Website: lowes
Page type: cart
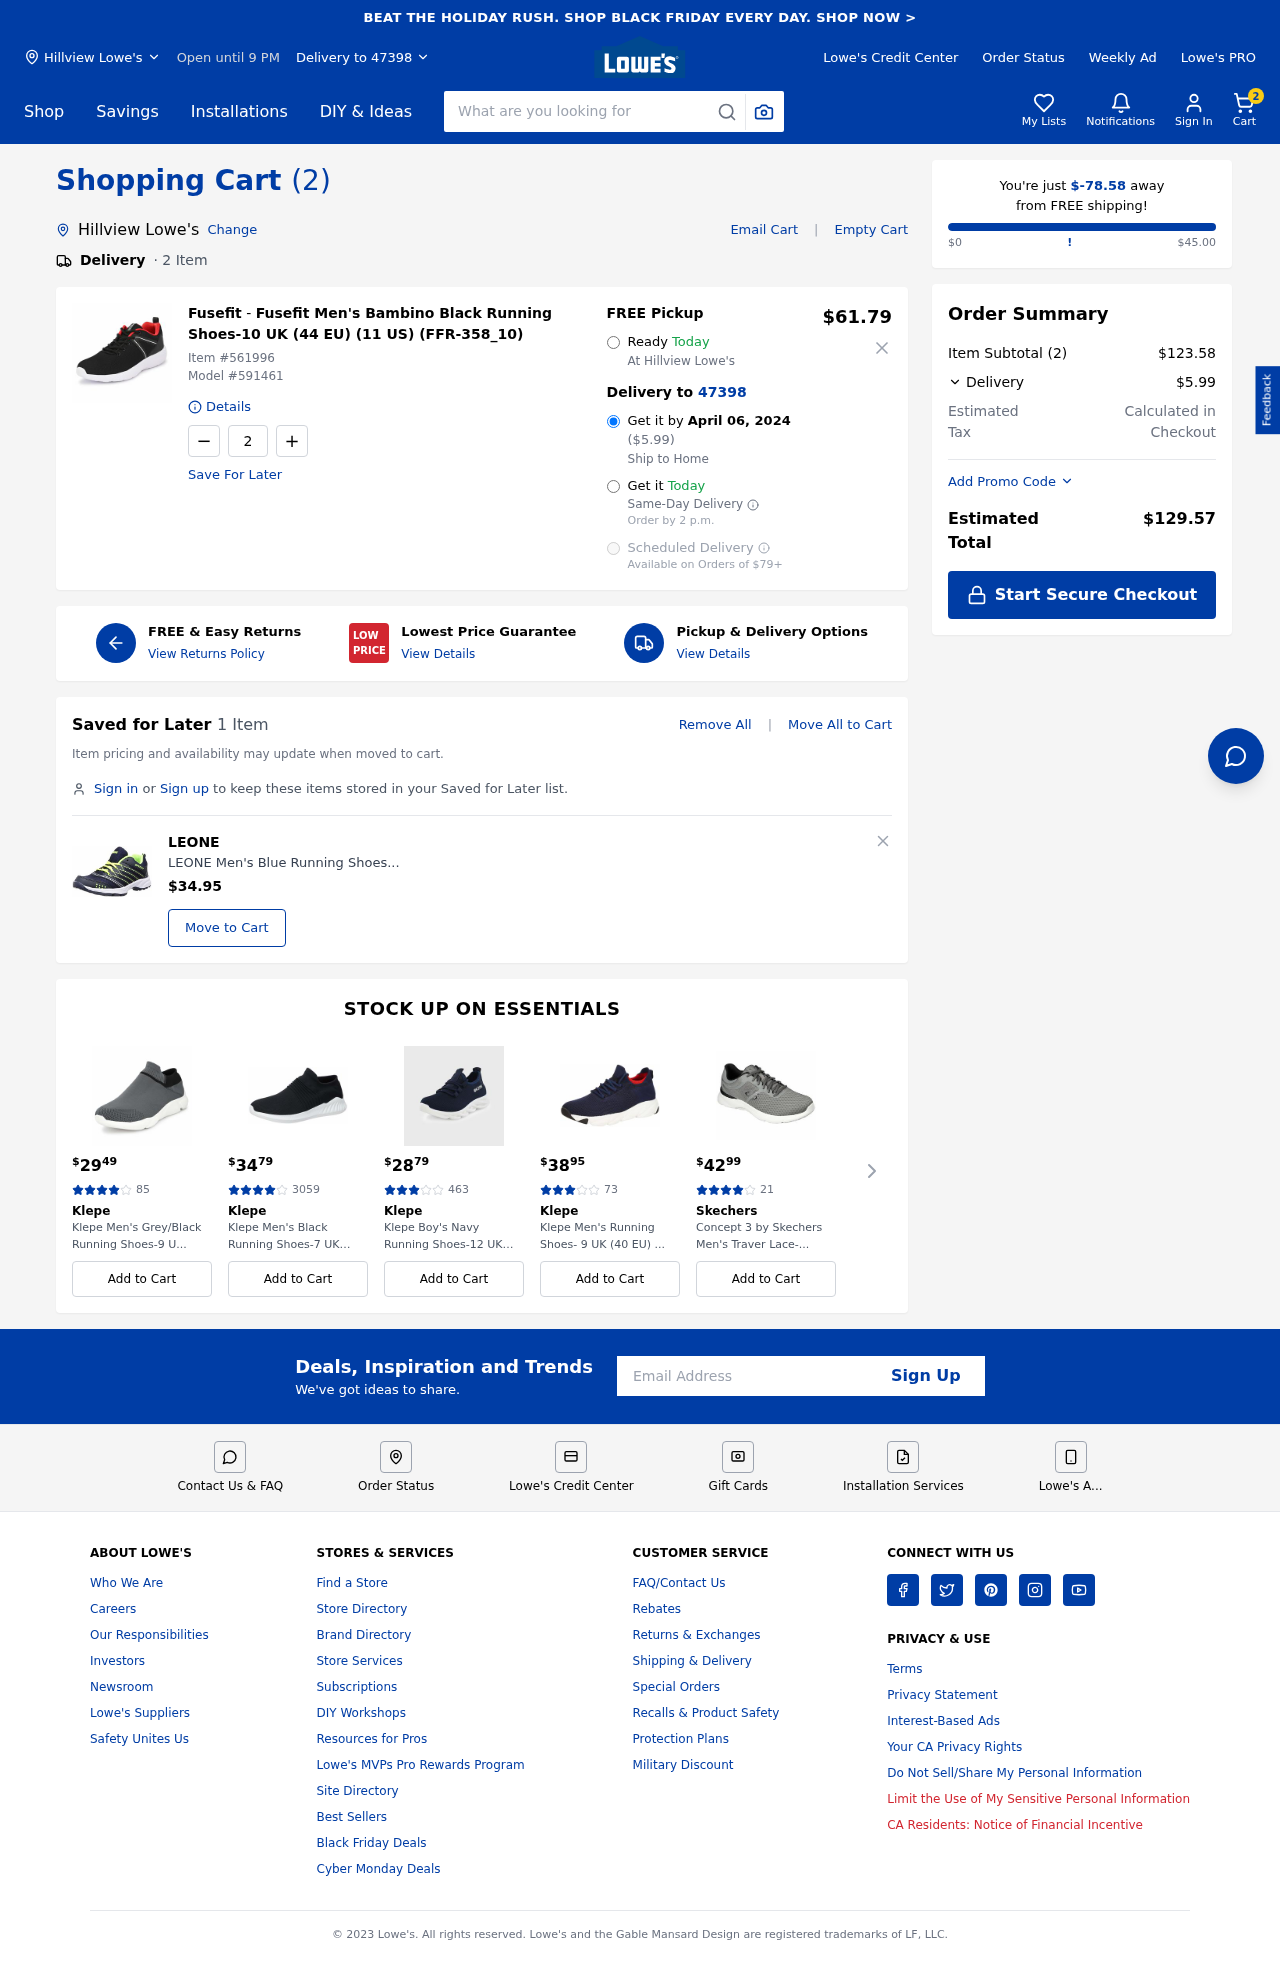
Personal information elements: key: PII_CITY
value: Hillview Lowe's
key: PII_EMAIL
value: brenda.russell@hotmail.com
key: PII_POSTCODE
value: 47398
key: PII_CITY2
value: Hillview Lowe's
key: PII_CITY3
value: Hillview
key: PII_POSTCODE_FULL
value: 47398
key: PII_POSTCODE_NUMERIC
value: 47398
Product elements: key: PRODUCT1_BRAND
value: Fusefit
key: PRODUCT1_NAME
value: Fusefit Men's Bambino Black Running Shoes-10 UK (44 EU) (11 US) (FFR-358_10)
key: PRODUCT1_PRICE
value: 61.79
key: PRODUCT1_QUANTITY
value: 2
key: PRODUCT2_BRAND
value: LEONE
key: PRODUCT2_NAME
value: LEONE Men's Blue Running Shoes-8 UK (42 EU) (L606BLUE8)
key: PRODUCT2_PRICE
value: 34.95
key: PRODUCT1_ITEM_NUMBER
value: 561996
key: PRODUCT1_MODEL_NUMBER
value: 591461
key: PRODUCT3_PRICE
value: $2949
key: PRODUCT3_NUM_RATINGS
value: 85
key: PRODUCT3_BRAND
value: Klepe
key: PRODUCT3_NAME
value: Klepe Men's Grey/Black Running Shoes-9 U...
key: PRODUCT4_PRICE
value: $3479
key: PRODUCT4_NUM_RATINGS
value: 3059
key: PRODUCT4_BRAND
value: Klepe
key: PRODUCT4_NAME
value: Klepe Men's Black Running Shoes-7 UK (40...
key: PRODUCT5_PRICE
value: $2879
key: PRODUCT5_NUM_RATINGS
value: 463
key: PRODUCT5_BRAND
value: Klepe
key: PRODUCT5_NAME
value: Klepe Boy's Navy Running Shoes-12 UK (31...
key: PRODUCT6_PRICE
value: $3895
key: PRODUCT6_NUM_RATINGS
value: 73
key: PRODUCT6_BRAND
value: Klepe
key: PRODUCT6_NAME
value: Klepe Men's Running Shoes- 9 UK (40 EU) ...
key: PRODUCT7_PRICE
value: $4299
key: PRODUCT7_NUM_RATINGS
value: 21
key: PRODUCT7_BRAND
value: Skechers
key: PRODUCT7_NAME
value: Concept 3 by Skechers Men's Traver Lace-...
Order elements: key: ORDER_NUM_ITEMS
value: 2
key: ORDER_DELIVERY_DATE
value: April 06, 2024
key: ORDER_SHIPPING_COST2
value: $5.99
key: ORDER_SHIPPING_AWAY
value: $-78.58
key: ORDER_SUBTOTAL
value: $123.58
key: ORDER_SHIPPING_COST
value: $5.99
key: ORDER_TOTAL
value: $129.57
Search elements: key: HEADER_SEARCH
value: What are you looking for
Other elements: key: SAVED_NUM_ITEMS
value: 1 Item